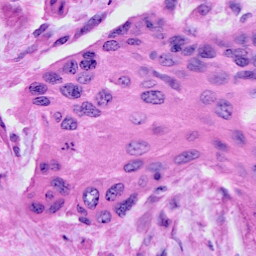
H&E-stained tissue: Cervix